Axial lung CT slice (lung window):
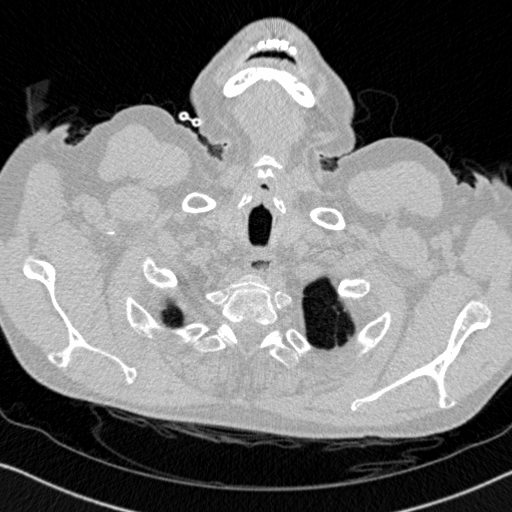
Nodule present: no